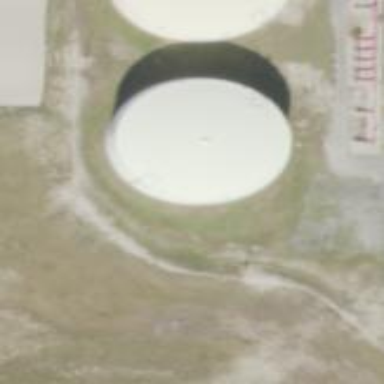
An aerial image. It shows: Storage tank which is man-made.